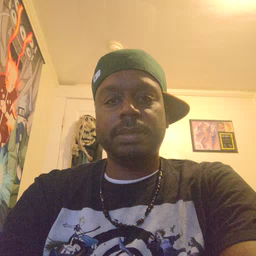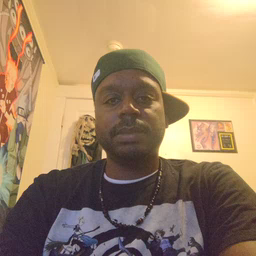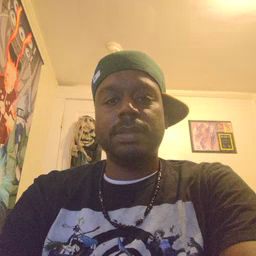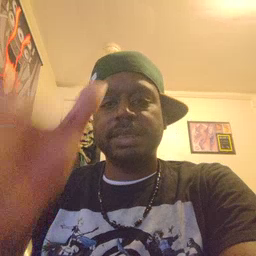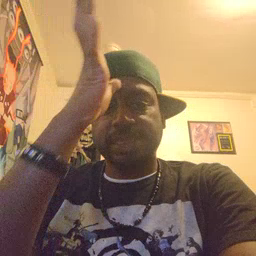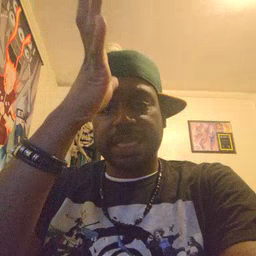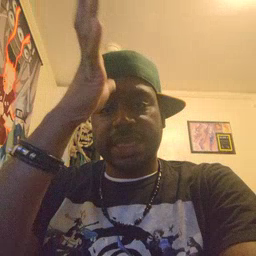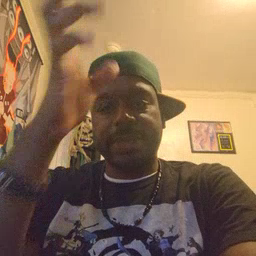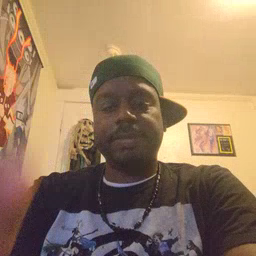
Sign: dad